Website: crate-barrel
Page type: receipt
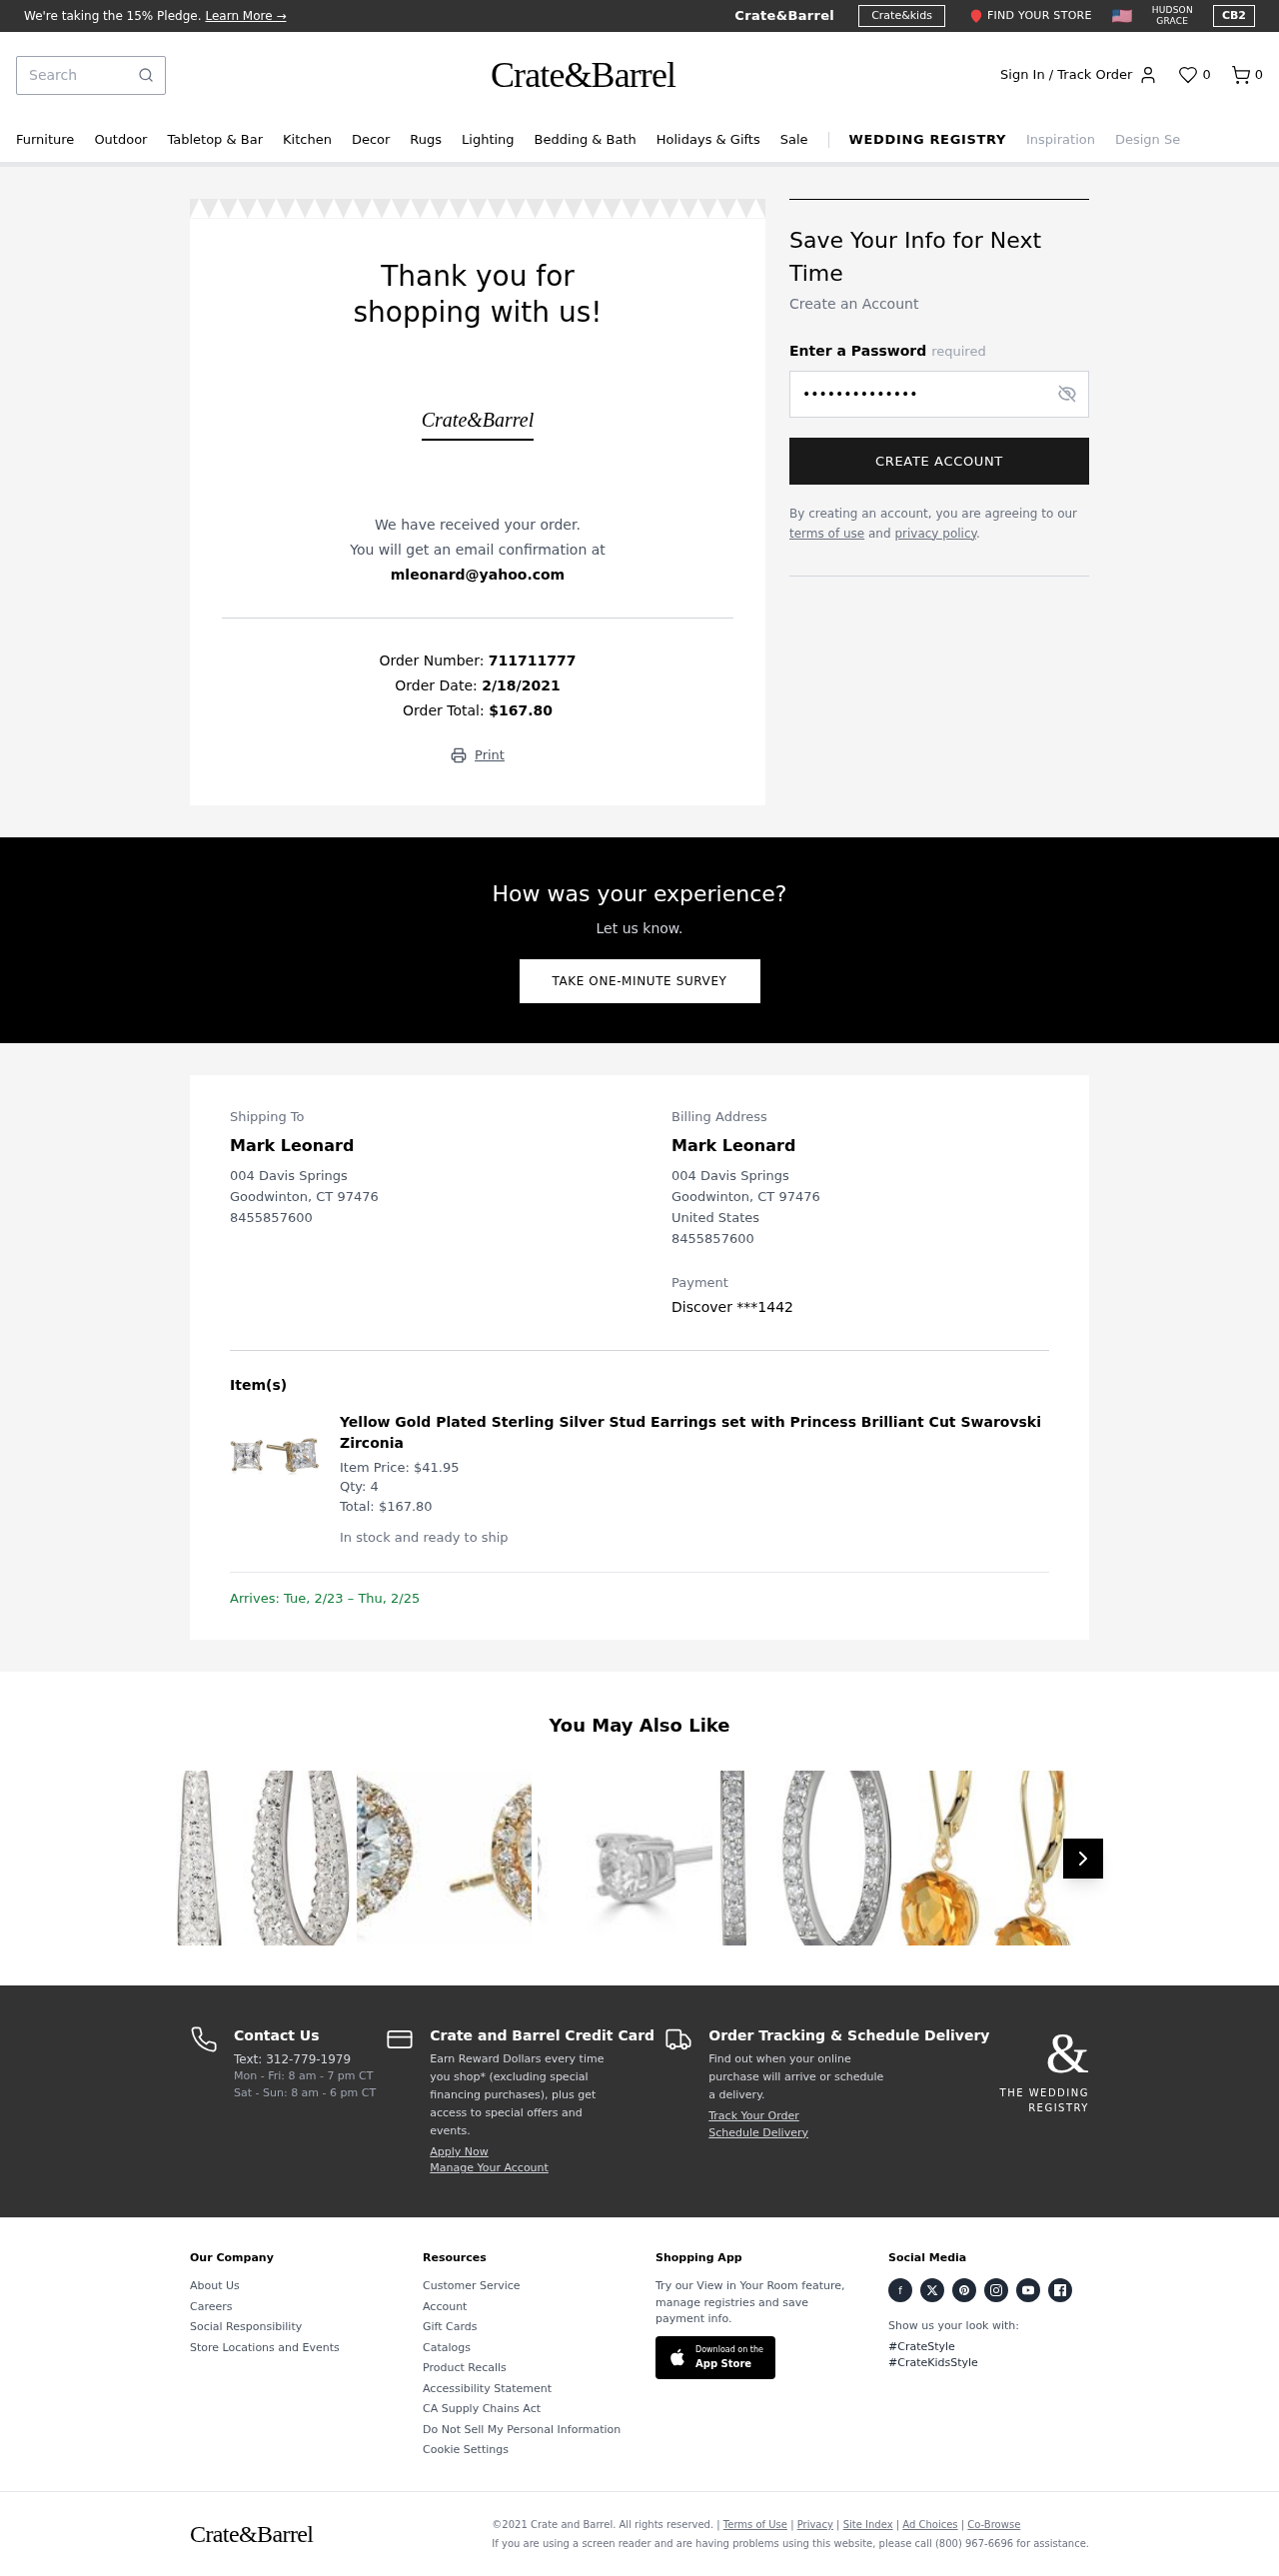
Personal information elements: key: PII_CARD_LAST4
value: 1442
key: PII_CARD_TYPE
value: Discover
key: PII_CITY
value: Goodwinton
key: PII_COUNTRY
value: United States
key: PII_EMAIL
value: mleonard@yahoo.com
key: PII_FULLNAME
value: Mark Leonard
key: PII_PHONE
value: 8455857600
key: PII_POSTCODE
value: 97476
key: PII_STATE_ABBR
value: CT
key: PII_STREET
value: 004 Davis Springs
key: PII_FULLNAME2
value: Mark Leonard
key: PII_STREET2
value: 004 Davis Springs
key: PII_CITY2
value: Goodwinton
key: PII_STATE_ABBR2
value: CT
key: PII_POSTCODE2
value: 97476
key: PII_PHONE2
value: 8455857600
Product elements: key: PRODUCT1_NAME
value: Yellow Gold Plated Sterling Silver Stud Earrings set with Princess Brilliant Cut Swarovski Zirconia
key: PRODUCT1_PRICE
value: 41.95
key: PRODUCT1_QUANTITY
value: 4
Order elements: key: ORDER_NUM_ITEMS
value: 0
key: ORDER_ID
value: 711711777
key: ORDER_DATE
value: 2/18/2021
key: ORDER_TOTAL
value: $167.80
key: ORDER_ITEM_TOTAL
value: $167.80
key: ORDER_DELIVERY_DATE
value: Tue, 2/23 – Thu, 2/25
Search elements: key: HEADER_SEARCH
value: Search
Other elements: key: FAVORITES_COUNT
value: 0